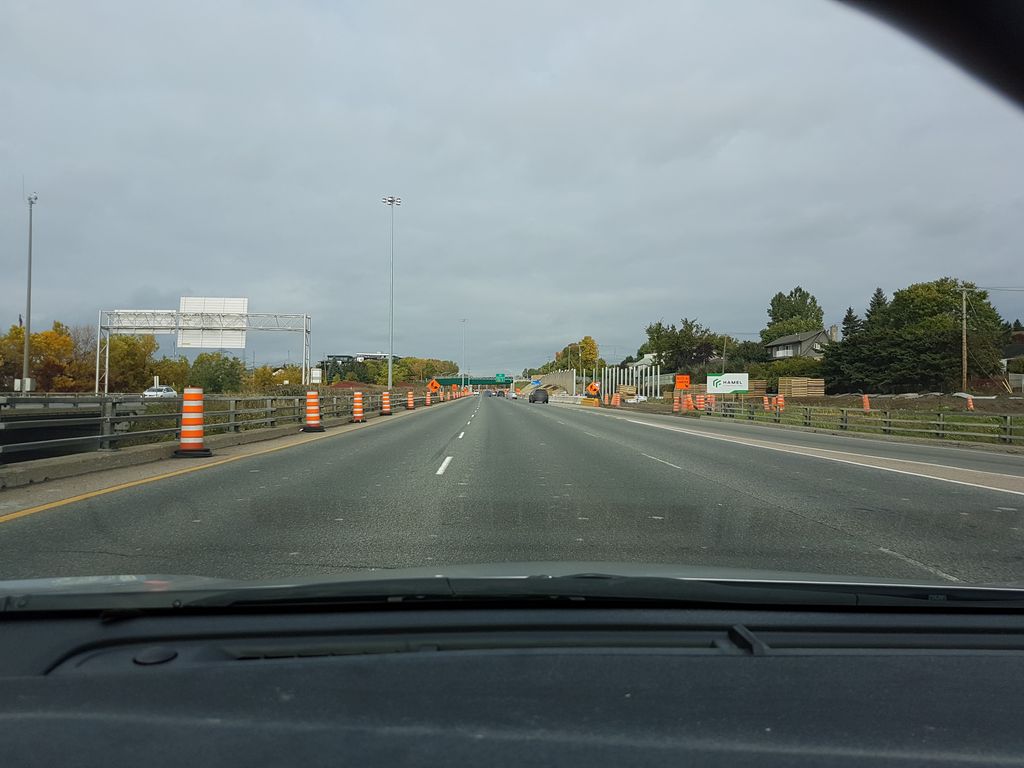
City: quebec_city